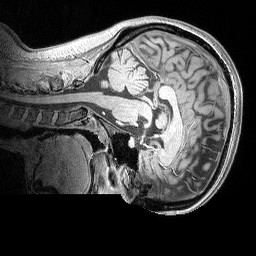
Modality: MP2RAGE
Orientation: sagittal
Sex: female
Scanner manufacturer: siemens
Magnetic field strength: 3 T
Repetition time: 5 s
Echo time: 0.00292 s